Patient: sex M, age 61
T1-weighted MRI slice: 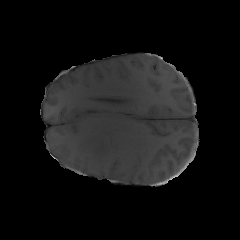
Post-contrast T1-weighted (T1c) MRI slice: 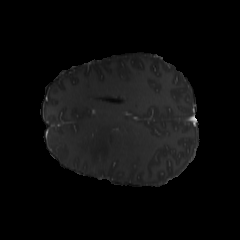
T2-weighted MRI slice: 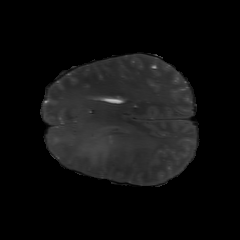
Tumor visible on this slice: yes
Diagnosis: Glioblastoma, IDH-wildtype
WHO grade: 4